高一 · 立体几何学
如图, 网格纸上小正方形的边长为 1 , 粗实线画出的是某多面体的三视图, 则该多面体的体积等于 ( )

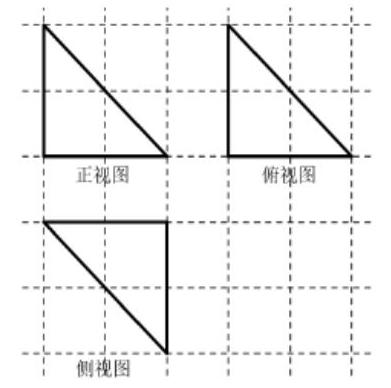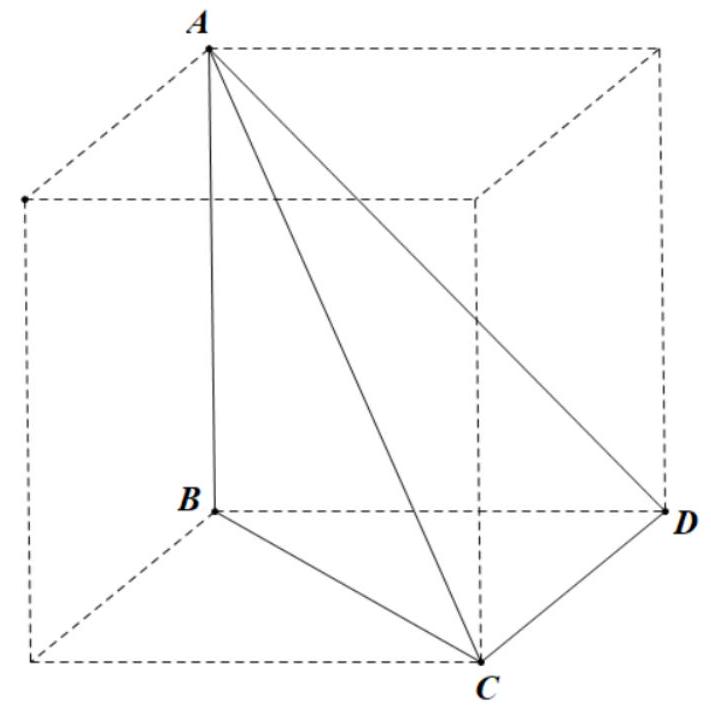
$\frac{8}{3}$
B. 4
C. 8
D. $\frac{4}{3}$
答案: D
解析: 【分析】

易得该几何体为三棱雉,再计算底面积与高求解即可.

【详解】

画出图像,易得该几何体为三棱雉,故该三棱雉的体积 $V=\frac{1}{3} \times \frac{1}{2} \times 2^{2} \times 2=\frac{4}{3}$.

故选: D

【点睛】

本题主要考查了根据三视图求几何体体积的问题,属于基础题.